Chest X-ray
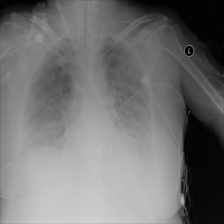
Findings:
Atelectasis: negative
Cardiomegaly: negative
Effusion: positive
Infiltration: negative
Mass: negative
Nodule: negative
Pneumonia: negative
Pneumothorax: negative
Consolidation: negative
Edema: negative
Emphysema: negative
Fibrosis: negative
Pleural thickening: negative
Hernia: negative